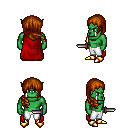
a pixel art fantasy rpg character, male body template, orc, green skin, red cape, white pants, brunette right-swept hairstyle, gold boots, dagger, four views (front, back, left, right), 2x2 character sprite sheet, small pixel art, hard edges, no anti-aliasing